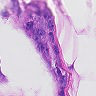
Metastatic tissue present: yes